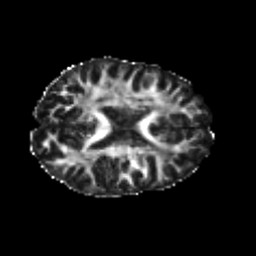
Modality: FA
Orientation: axial
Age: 25
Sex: female
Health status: healthy
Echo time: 0.074 s